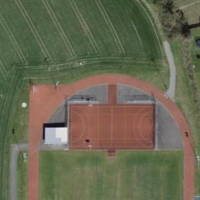
EUNIS habitat code: 53
Species observed at this site:
Gonepteryx rhamni
Prunus spinosa